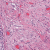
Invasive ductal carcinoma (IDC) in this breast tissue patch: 1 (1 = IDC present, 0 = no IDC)